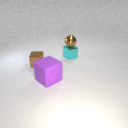
large purple rubber cube to the right of small brown metal cube